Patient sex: M
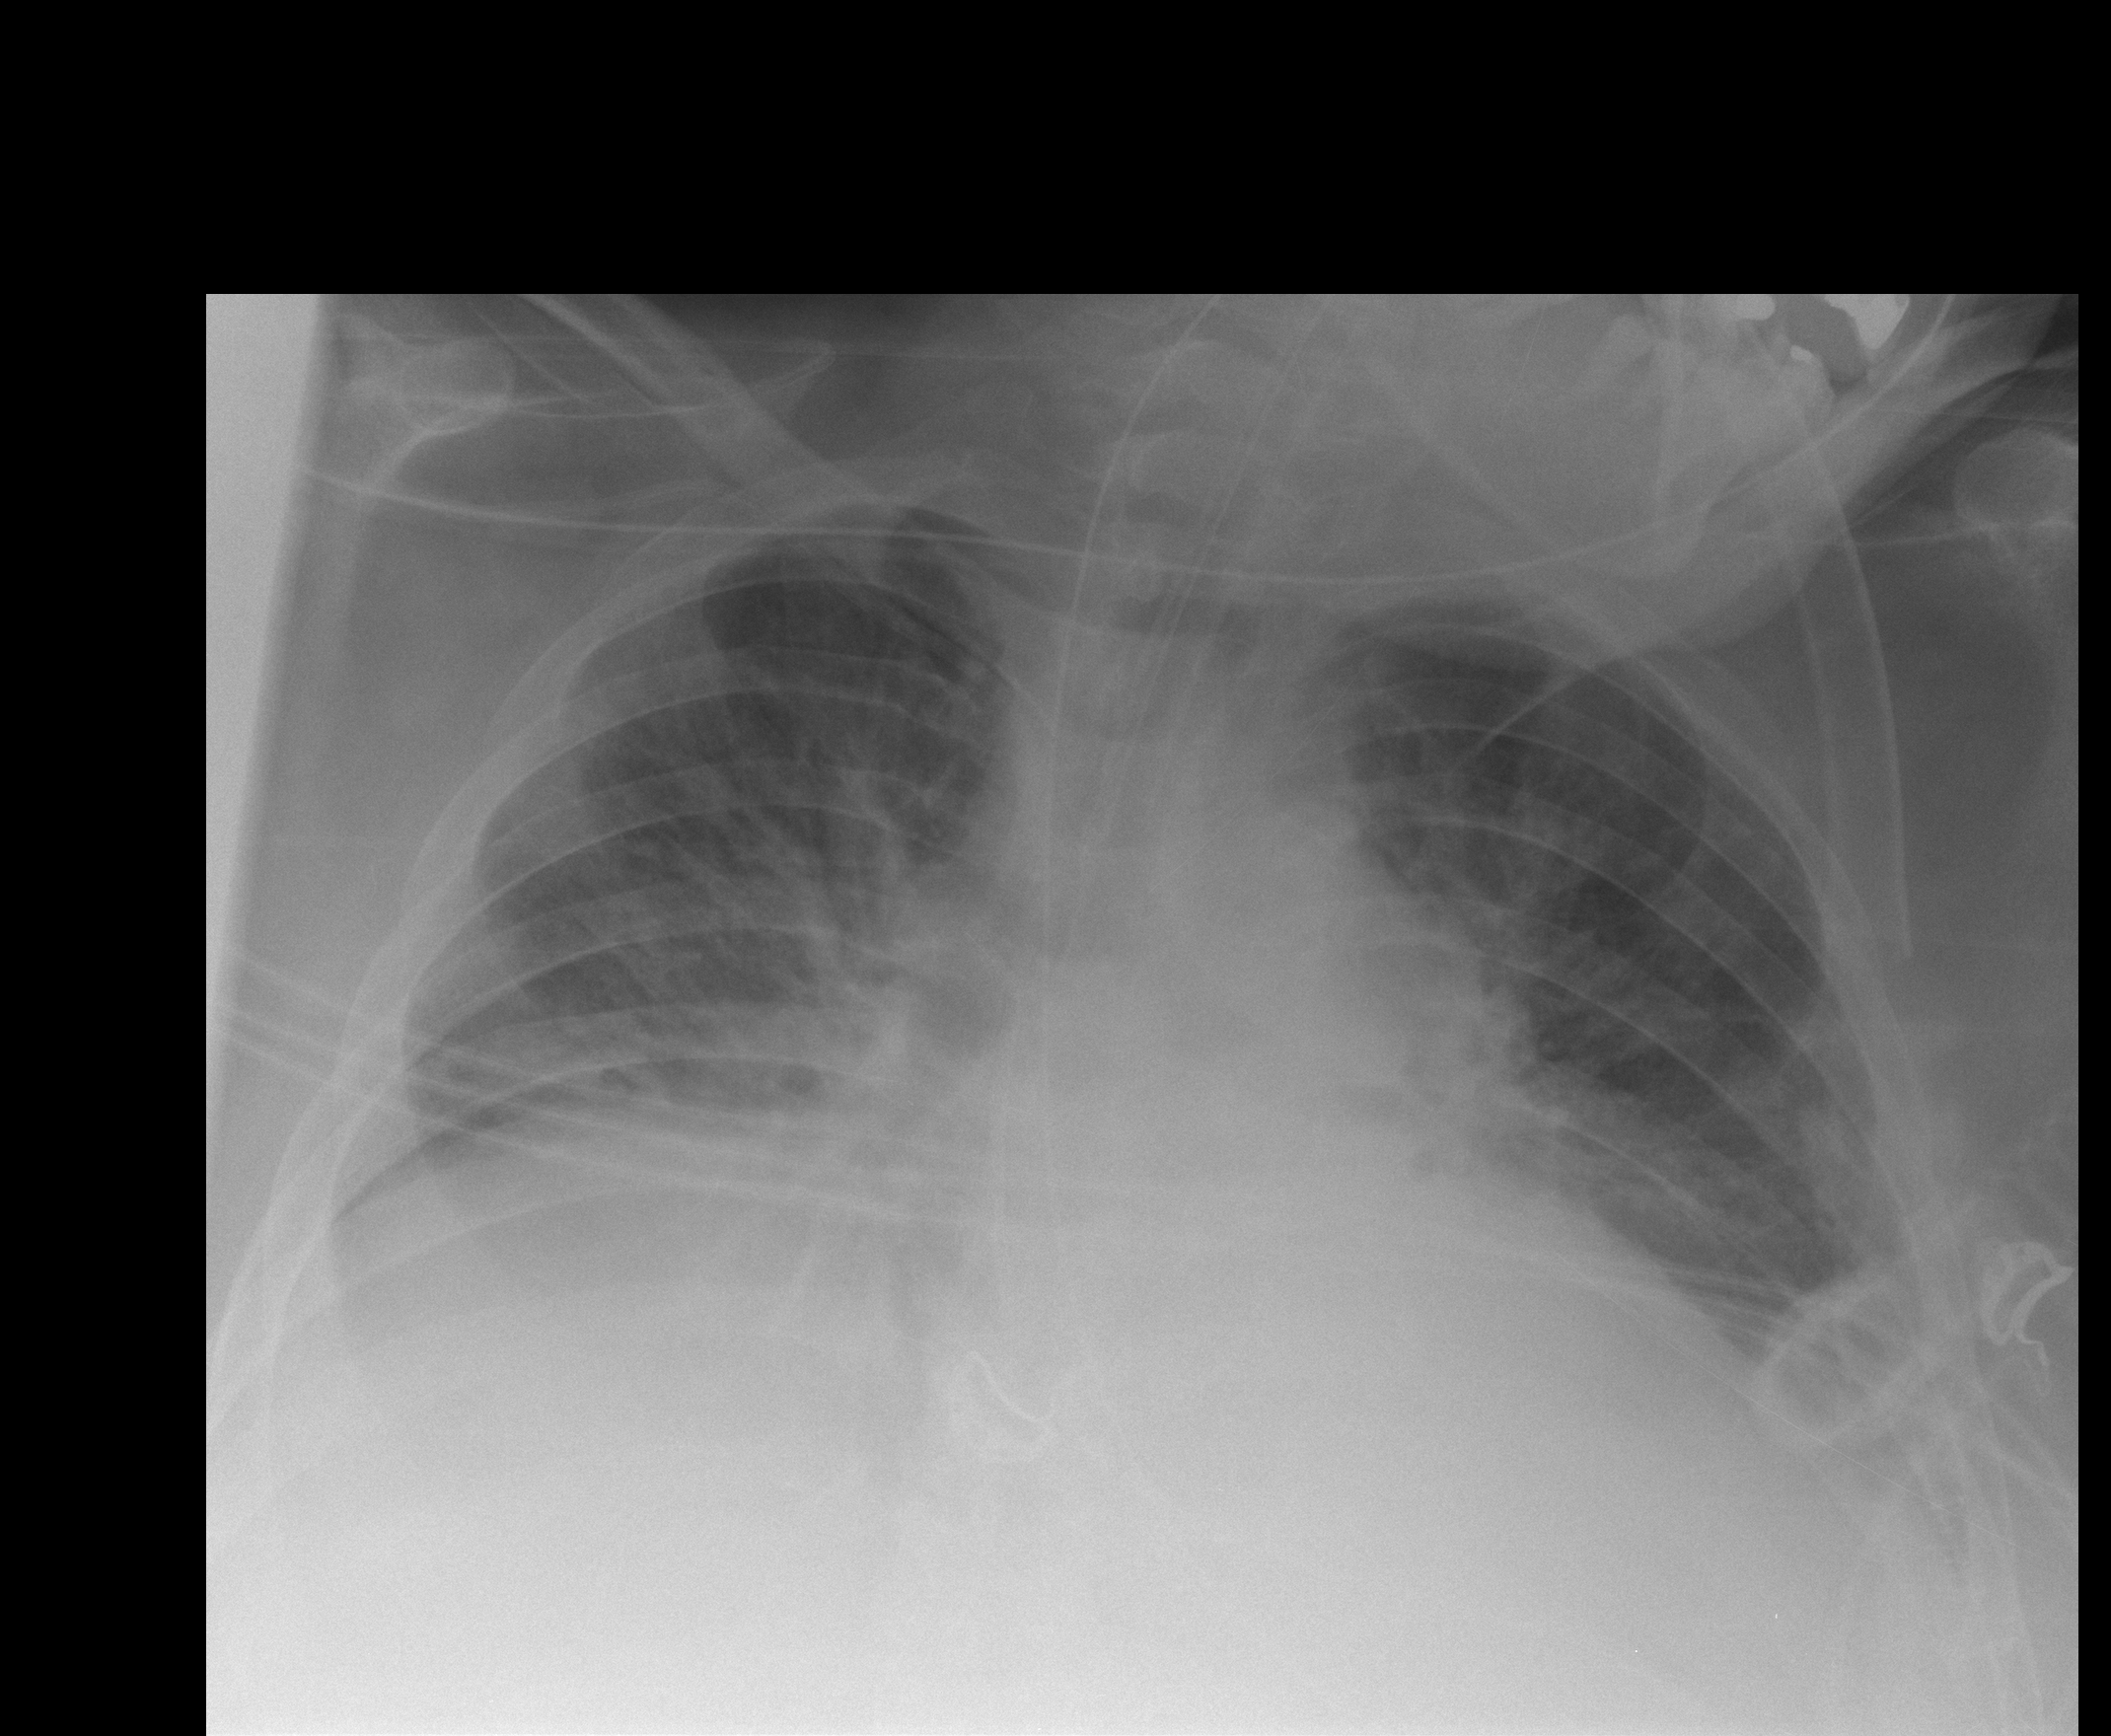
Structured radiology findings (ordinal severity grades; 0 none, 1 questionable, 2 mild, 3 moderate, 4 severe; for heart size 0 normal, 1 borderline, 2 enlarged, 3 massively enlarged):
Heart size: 2
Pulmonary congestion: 2
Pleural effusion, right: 0
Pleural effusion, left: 1
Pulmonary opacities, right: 2
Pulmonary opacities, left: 1
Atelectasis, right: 2
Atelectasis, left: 2